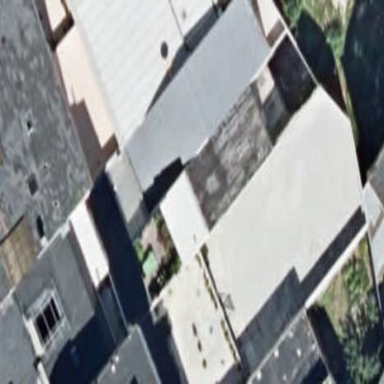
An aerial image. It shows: Warehouse.